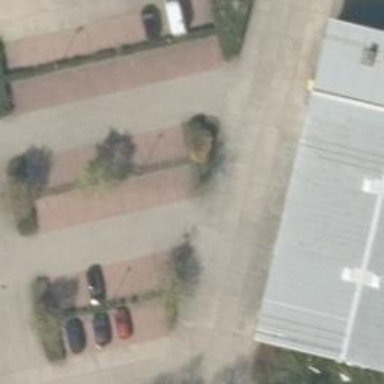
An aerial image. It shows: Road serving as parking aisle.